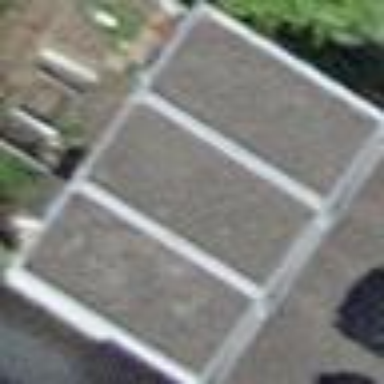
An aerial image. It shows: Group of garages.